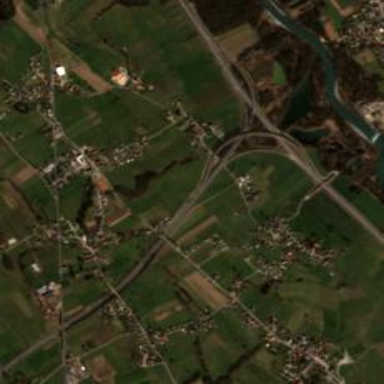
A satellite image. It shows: Motorway junction.